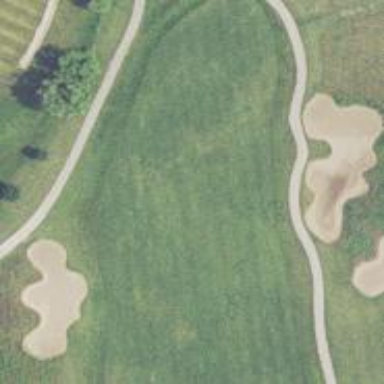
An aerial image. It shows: View of golf hole.